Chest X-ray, AP view. Patient: 29 years old, sex F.
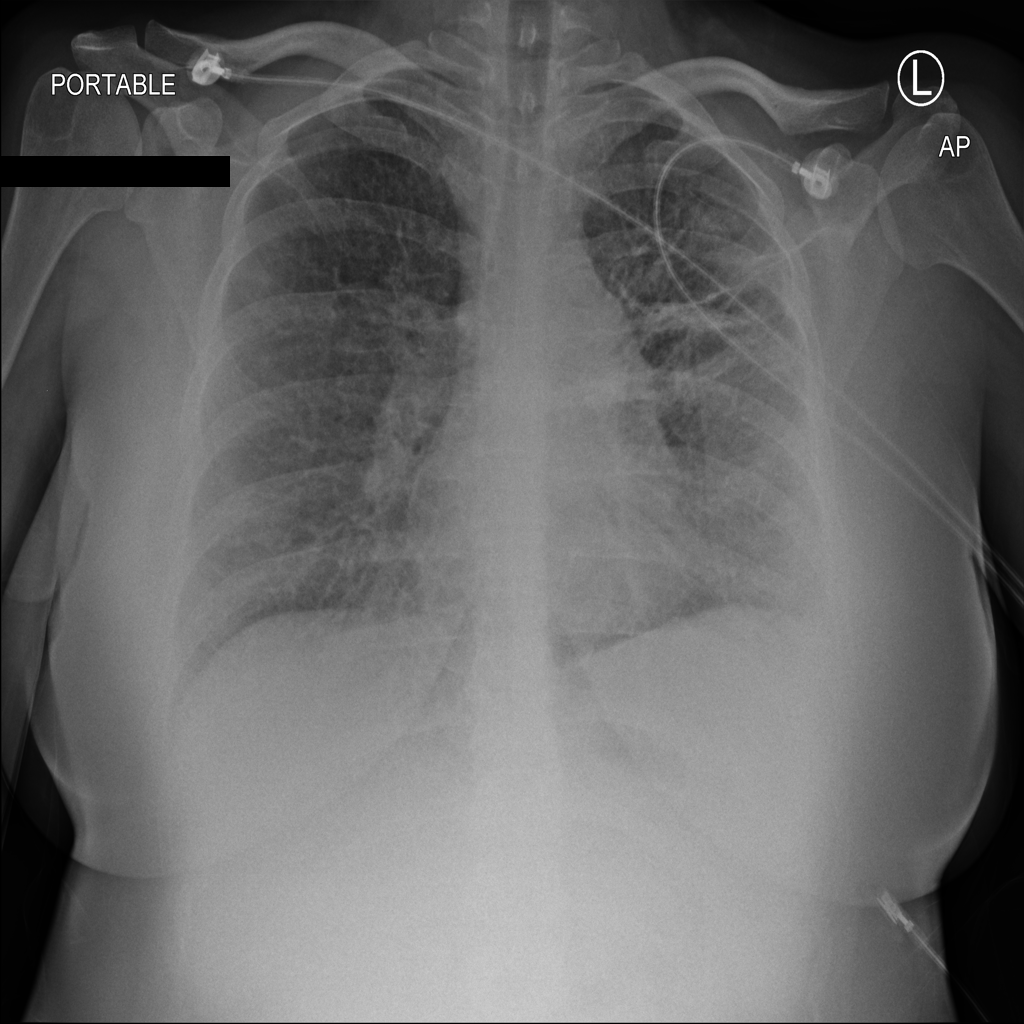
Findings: Fibrosis, Pleural_Thickening, Pneumothorax